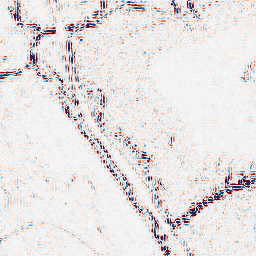
Category: wavelet
Decomposition family: wavelet_reverse_biorthogonal
Decomposition parameters: wavelet: rbio1.3
level: 2
Upsampling method: bilinear
Upsampling parameters: scale: 4
Upsampling scale: 4